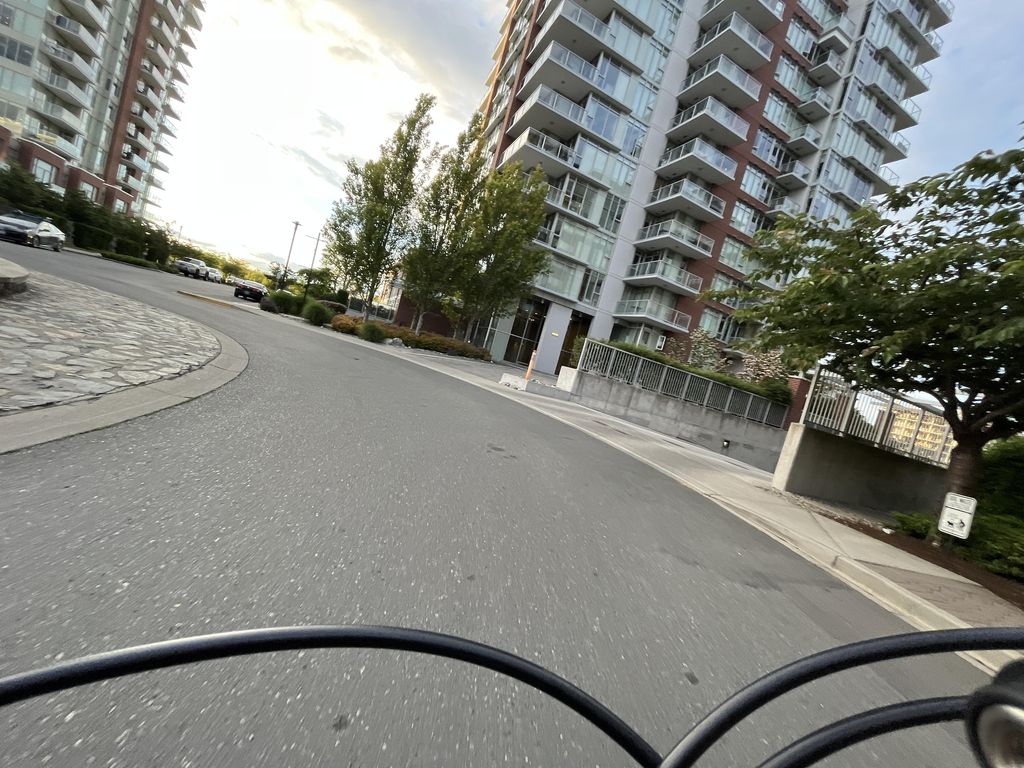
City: victoria